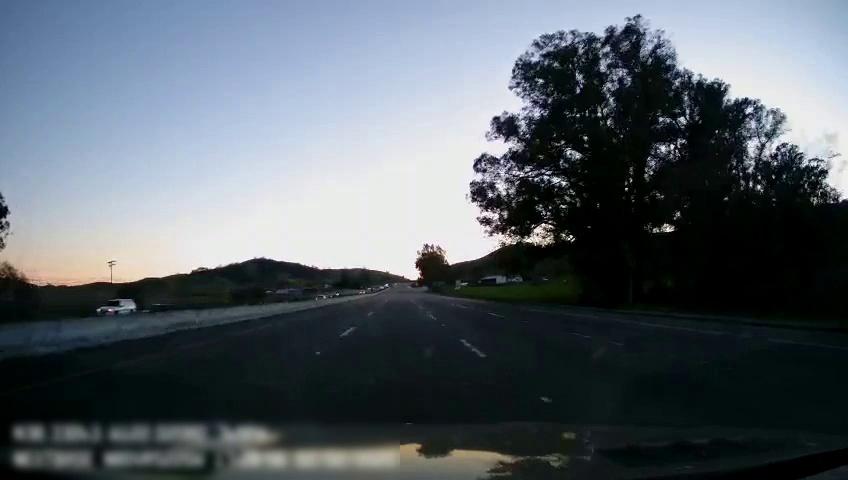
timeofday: Day
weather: Cloudy
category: Drivable Space
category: Vehicles | Van
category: Lanes | Current Lane
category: Lanes | Current Lane
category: Lanes | Alternate Lane
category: Lanes | Alternate Lane
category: Traffic | Signs